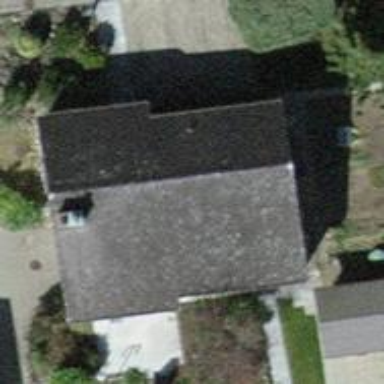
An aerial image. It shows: Detached building with gabled roof.